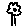
Label: flower